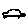
Label: car